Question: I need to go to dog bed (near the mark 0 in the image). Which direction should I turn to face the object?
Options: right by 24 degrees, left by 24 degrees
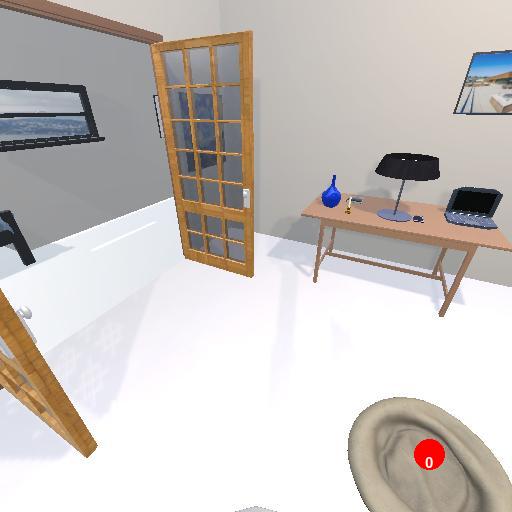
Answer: right by 24 degrees